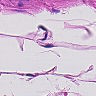
Metastatic tissue present: no